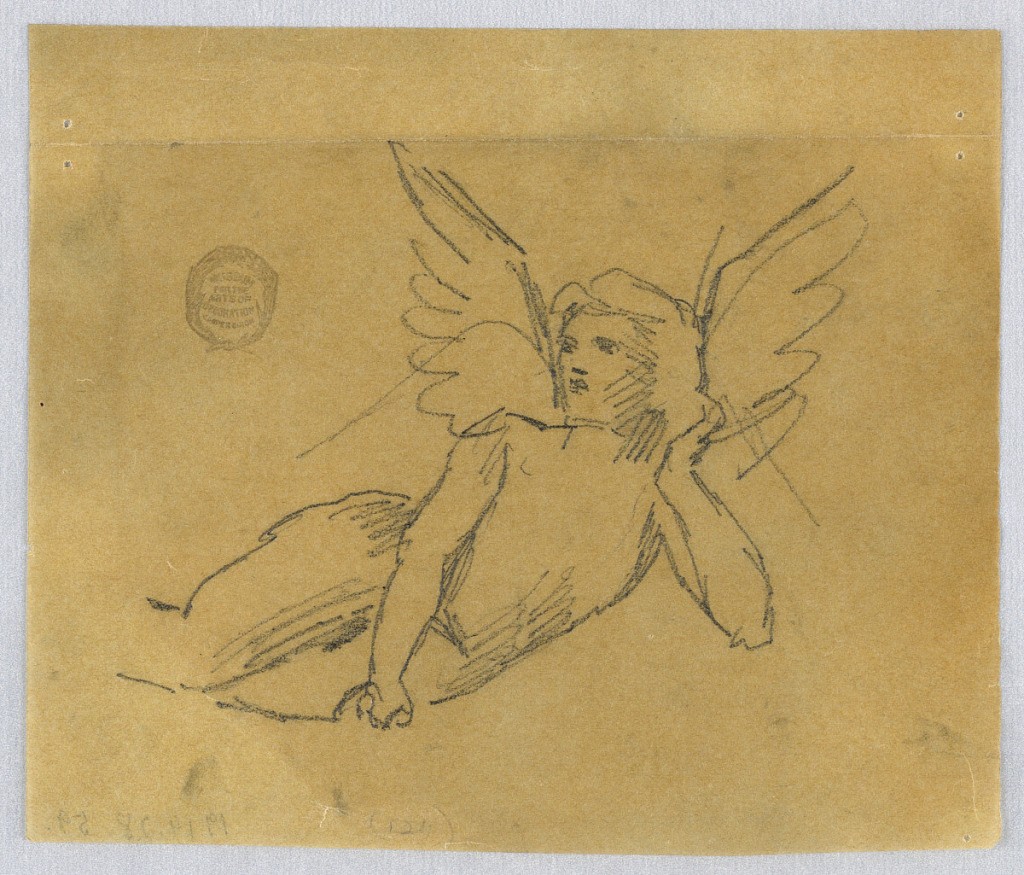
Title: Sketch for Putto
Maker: Francis Augustus Lathrop, American, 1849–1909
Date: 1893–94
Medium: Graphite on tracing paper
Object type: Drawing
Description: Three-quarter winged figure, recumbent, leaning on the left elbow and the right hand.